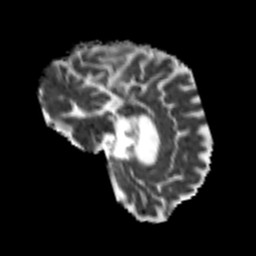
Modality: MD
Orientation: sagittal
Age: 74
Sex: female
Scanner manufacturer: siemens
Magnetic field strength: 3 T
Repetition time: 7.3 s
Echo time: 0.087 s